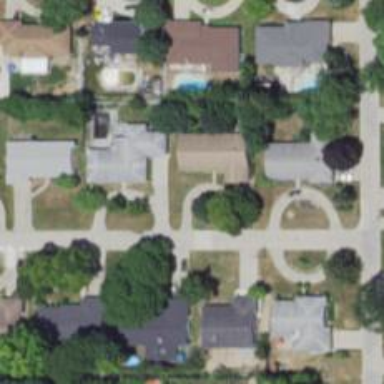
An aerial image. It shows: Driveway.